Question: So I'm trying to count a brands sales for google sheet but i couldn't because what i want is kinda strange

sum orders value if brand is true but if there's 2 are true you divide on 2 if there are 3 you divide on 3 etc
Thank you
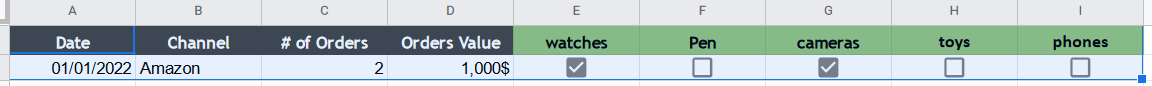
Answer: You can divide your value by :
'COUNTIF([range];TRUE)'
In your example, it'll be :
'COUNTIF(E2:I2;TRUE)'
So in 'D2' you'll have :
'=1000/COUNTIF(E2:I2;TRUE)'